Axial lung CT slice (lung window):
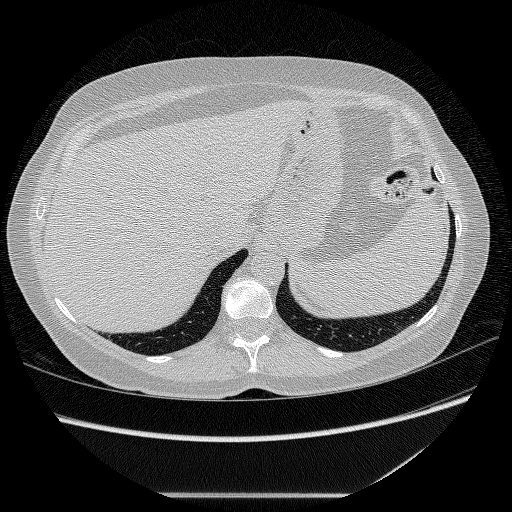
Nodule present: no